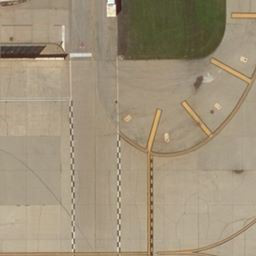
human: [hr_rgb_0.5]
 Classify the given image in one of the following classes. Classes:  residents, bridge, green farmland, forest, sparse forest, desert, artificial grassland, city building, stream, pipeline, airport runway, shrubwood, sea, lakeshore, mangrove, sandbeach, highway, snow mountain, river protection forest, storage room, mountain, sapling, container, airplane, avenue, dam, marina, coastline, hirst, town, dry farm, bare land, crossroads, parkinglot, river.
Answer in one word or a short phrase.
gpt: airport runway